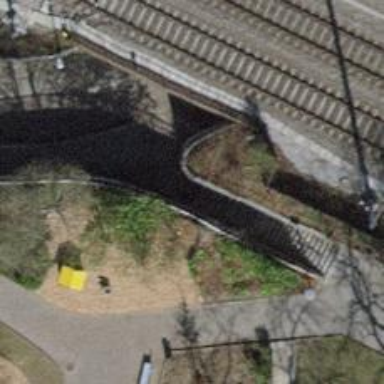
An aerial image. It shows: Set of concrete steps.